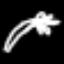
Label: palm tree